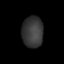
Tissue: lung
Cell type: Endothelial cells
Senescence score: 0.5434
Nuclear area (px): 646
Mean DAPI intensity: 55.867